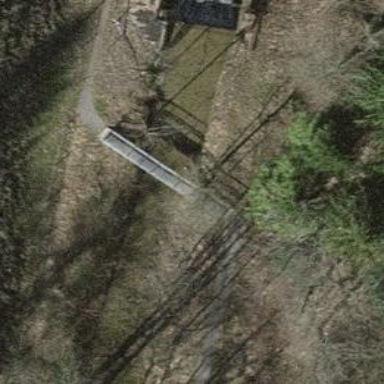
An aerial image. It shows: Path on bridge with surface made of metal grid.